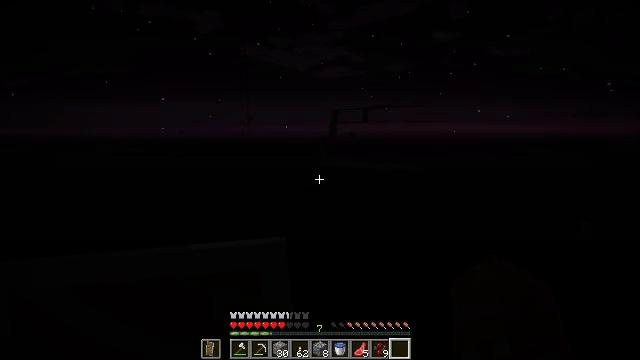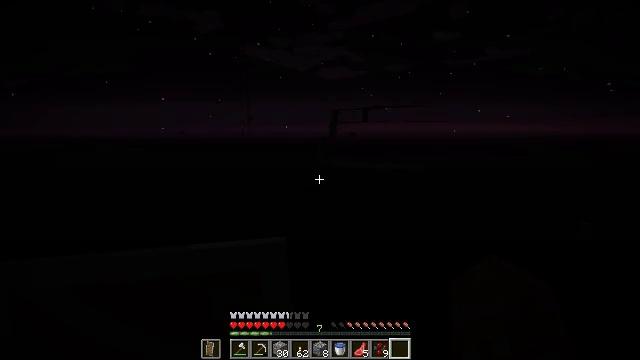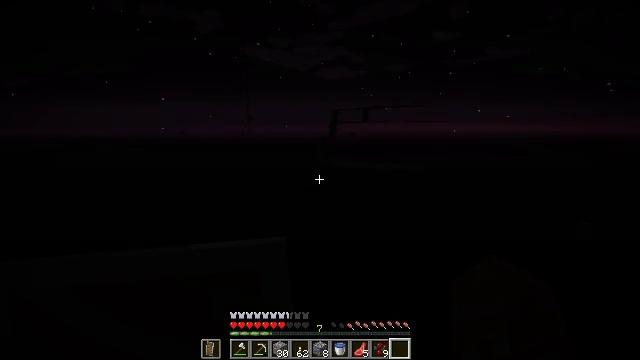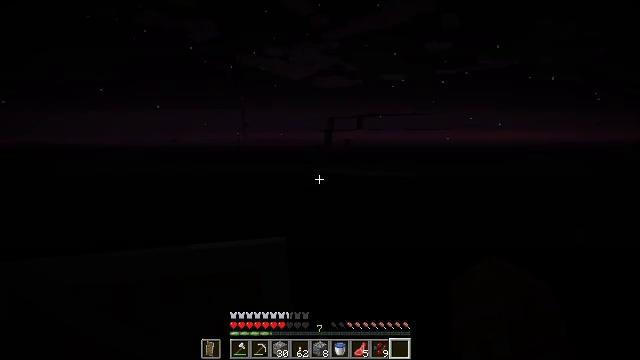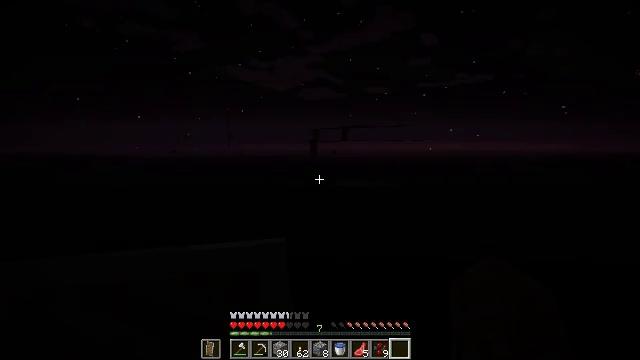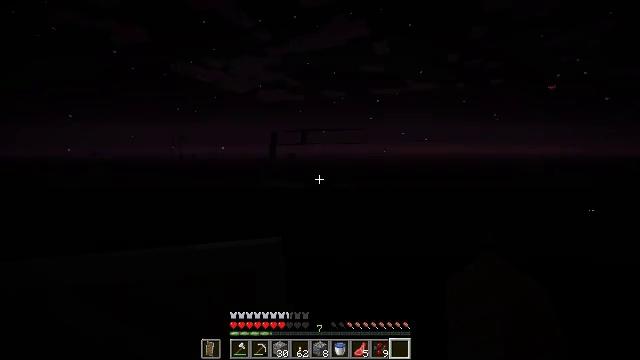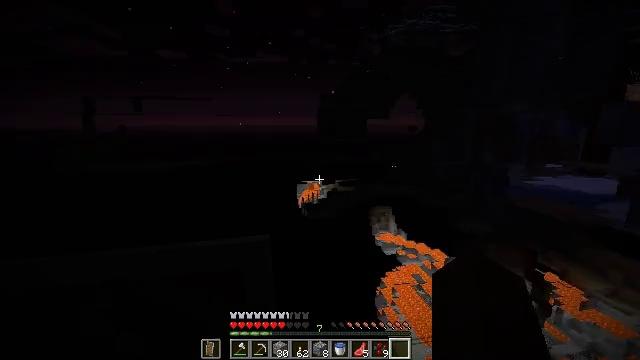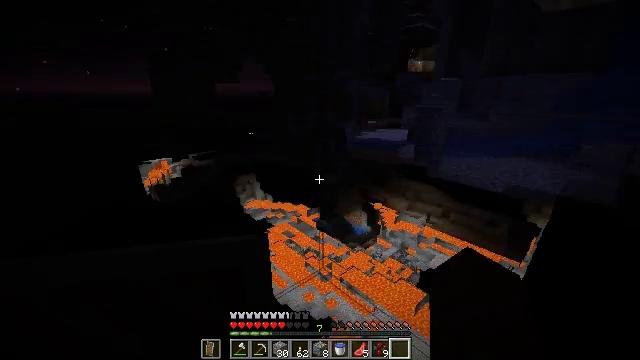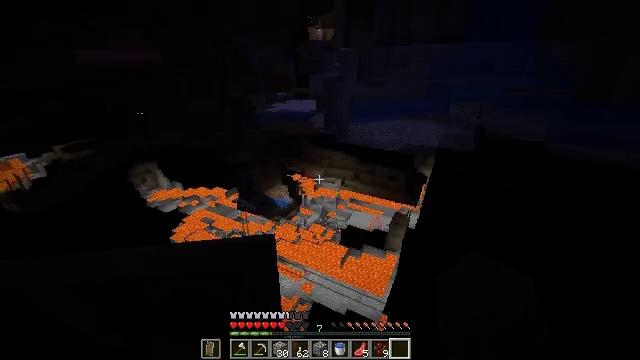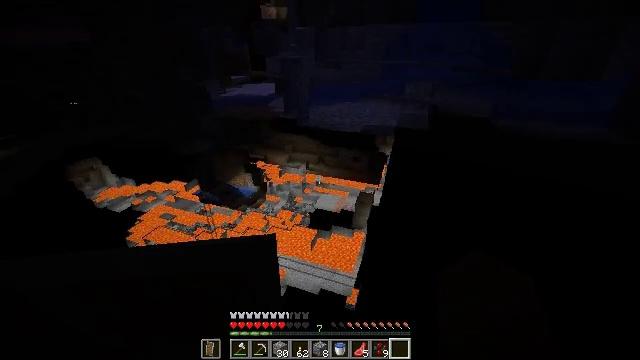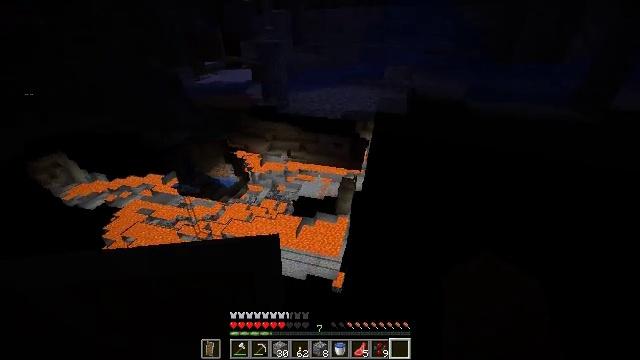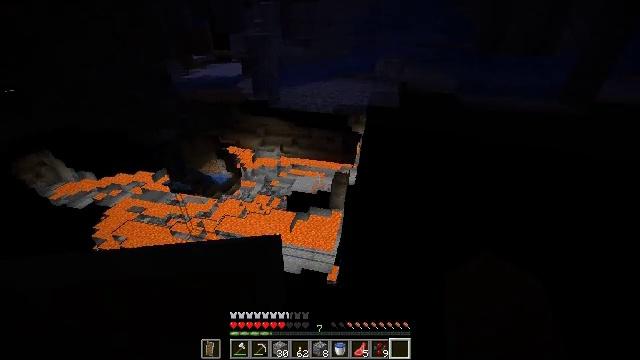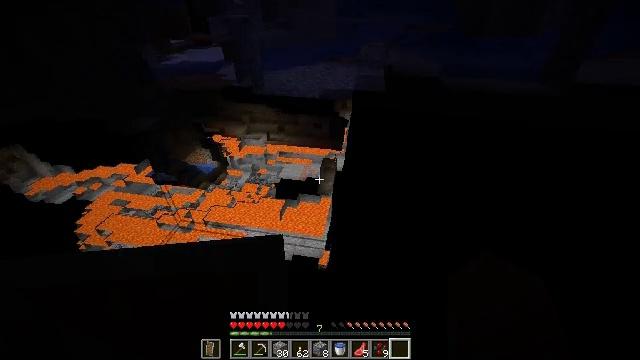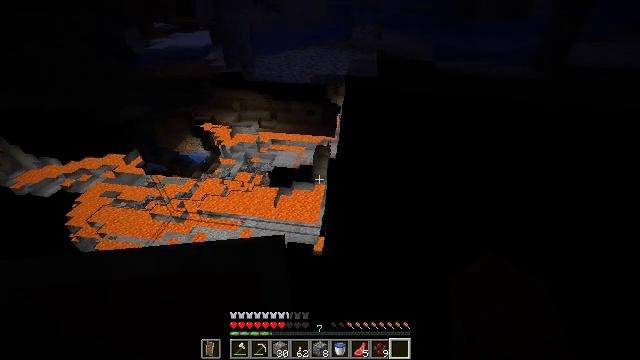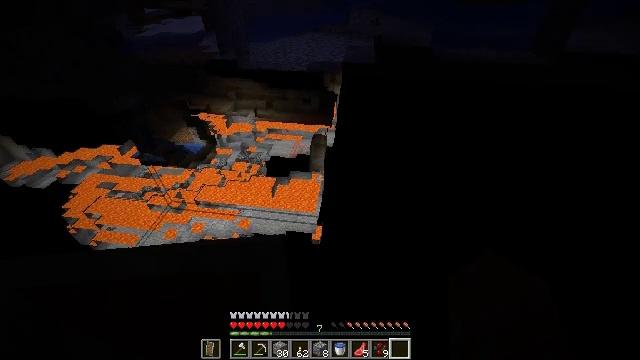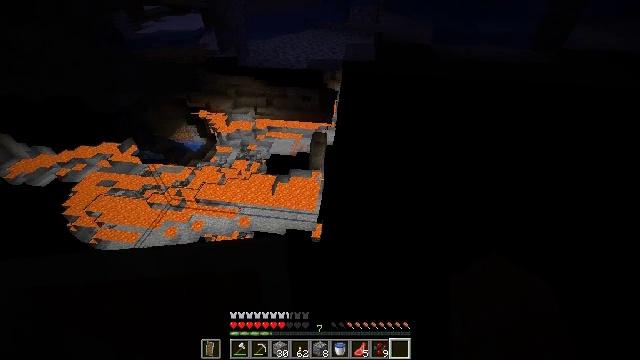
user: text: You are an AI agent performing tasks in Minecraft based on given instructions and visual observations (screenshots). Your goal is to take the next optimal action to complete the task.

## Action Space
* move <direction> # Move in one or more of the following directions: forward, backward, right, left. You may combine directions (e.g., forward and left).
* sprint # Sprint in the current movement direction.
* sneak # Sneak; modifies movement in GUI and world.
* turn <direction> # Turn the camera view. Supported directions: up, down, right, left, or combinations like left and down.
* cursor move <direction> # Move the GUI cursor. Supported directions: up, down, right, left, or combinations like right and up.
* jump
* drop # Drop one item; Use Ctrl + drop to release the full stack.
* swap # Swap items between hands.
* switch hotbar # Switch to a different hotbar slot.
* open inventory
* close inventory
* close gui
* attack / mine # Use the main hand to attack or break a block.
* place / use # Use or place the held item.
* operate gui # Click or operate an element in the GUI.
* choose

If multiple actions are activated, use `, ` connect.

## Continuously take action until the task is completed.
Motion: motion action
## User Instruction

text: Break the composter to recycle it.
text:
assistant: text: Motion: no_op
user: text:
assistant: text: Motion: no_op
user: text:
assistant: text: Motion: turn right and up
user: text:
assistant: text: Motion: turn right and up
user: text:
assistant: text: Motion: turn right
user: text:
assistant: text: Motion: turn right and down
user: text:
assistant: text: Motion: turn right and down
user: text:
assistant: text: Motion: turn right and down
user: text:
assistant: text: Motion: turn right and down
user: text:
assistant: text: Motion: turn right and down
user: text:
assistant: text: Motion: turn right and down
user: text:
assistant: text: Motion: turn right and down
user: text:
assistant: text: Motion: turn right and down
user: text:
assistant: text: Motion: turn down
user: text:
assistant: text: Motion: no_op
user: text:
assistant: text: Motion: no_op
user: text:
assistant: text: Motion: no_op
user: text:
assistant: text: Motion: no_op
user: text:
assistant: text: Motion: no_op
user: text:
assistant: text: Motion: no_op
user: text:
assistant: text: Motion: no_op
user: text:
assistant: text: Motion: no_op
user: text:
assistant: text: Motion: no_op
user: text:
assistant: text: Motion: no_op
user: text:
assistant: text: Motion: attack / mine
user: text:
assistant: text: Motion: attack / mine
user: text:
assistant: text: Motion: attack / mine
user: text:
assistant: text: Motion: attack / mine
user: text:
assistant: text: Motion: attack / mine
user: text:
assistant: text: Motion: attack / mine